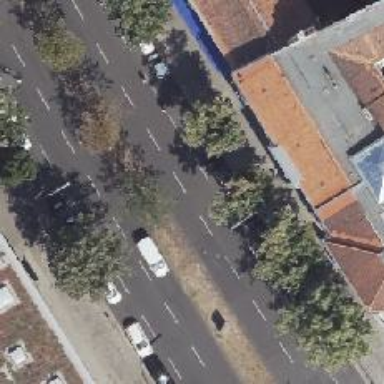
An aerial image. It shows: Secondary road with asphalt surface. There is parallel on-street parking on the right lane.